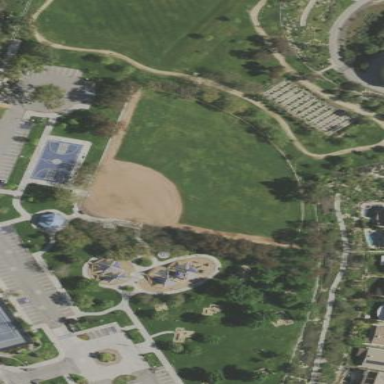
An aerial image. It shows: Lovely park for leisure and relaxation.